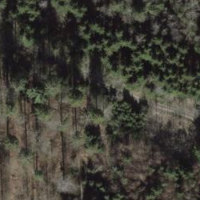
EUNIS habitat code: 41
Species observed at this site:
Ajuga reptans